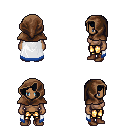
a pixel art fantasy rpg character, female body template, human, dark skin, white trimmed cape, gold greaves, raven pageboy hairstyle, cloth hood, brown shoes, four views (front, back, left, right), 2x2 character sprite sheet, small pixel art, hard edges, no anti-aliasing